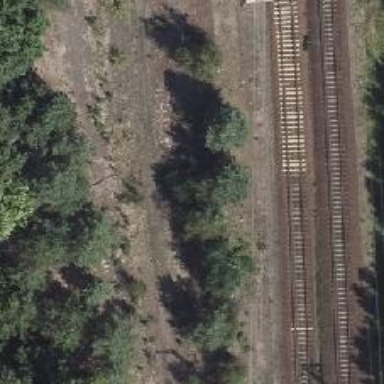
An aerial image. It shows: Abandoned railway with historical significance.